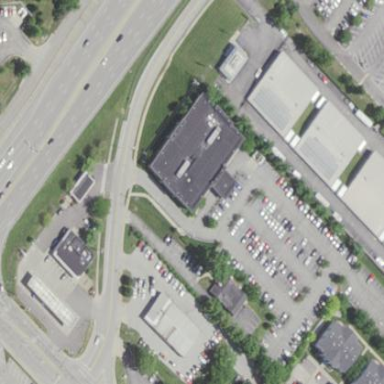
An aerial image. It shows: Clinic building offering healthcare services.